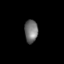
Tissue: skin
Cell type: Epithelial cells
Senescence score: 0.6927
Nuclear area (px): 300
Mean DAPI intensity: 113.55